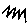
Label: zigzag